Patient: sex M, age 69
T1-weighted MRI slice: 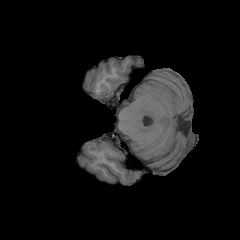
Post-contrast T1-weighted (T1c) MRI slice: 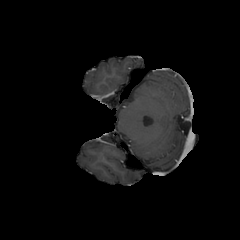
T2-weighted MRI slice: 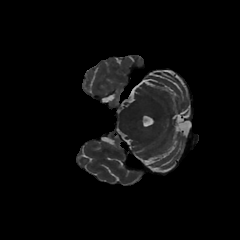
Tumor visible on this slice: no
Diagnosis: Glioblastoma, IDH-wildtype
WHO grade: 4